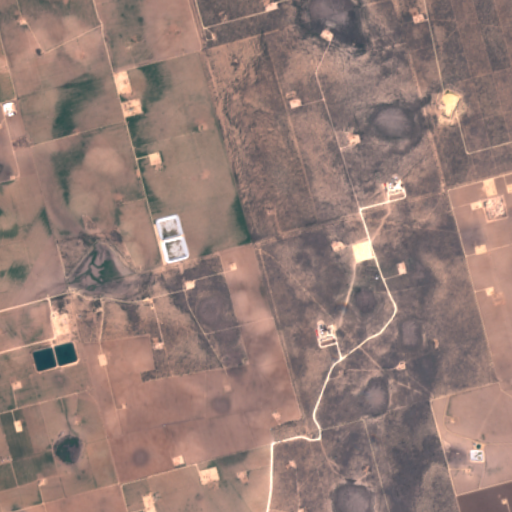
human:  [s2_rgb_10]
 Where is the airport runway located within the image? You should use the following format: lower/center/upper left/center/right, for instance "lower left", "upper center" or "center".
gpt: The airport runway is located in the upper left of the image.
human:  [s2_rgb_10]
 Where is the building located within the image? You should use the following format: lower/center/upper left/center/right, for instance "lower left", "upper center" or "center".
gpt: There is no building in the image.